Question: I have this KendoUI grid for which I would like to add a click event to its header row, and get the text value of the clicked cell:
'''
@(Html.Kendo()
.Grid<Timeshet.Web.Models.UserWeekModel>()
.Name("grid")
.Sortable(sortable => sortable.AllowUnsort(false))
.Columns(columns =>
{
columns.Bound(t => t.Name);//.ClientTemplate("#=Name#" + " " + "<div class='jobDescriptionInfo-img' onclick='showDescription()' title='Job Description' >&nbsp;</div>");
columns.Bound(t => t.JobDescription).Visible(false);
columns.Bound(t => t.LastFri).ClientTemplate("#=LastFri#").HtmlAttributes(new { @class = "last-week" }).Hidden().Sortable(false);
columns.Bound(t => t.Monday).ClientTemplate("#if (Monday.HasNotes) {#" + "#=Monday.Name#" + " " + "<div class='project-note-img' title='Project Notes' >&nbsp;</div>" + "#}else{#" + "#=Monday.Name#" + "#}#").Sortable(false).HtmlAttributes(new { @Class = "#=Monday.Style#" });
columns.Bound(t => t.Tuesday).ClientTemplate("#if (Tuesday.HasNotes) {#" + "#=Tuesday.Name#" + " " + "<div class='project-note-img' title='Project Notes' >&nbsp;</div>" + "#}else{#" + "#=Tuesday.Name#" + "#}#").Sortable(false).HtmlAttributes(new { @Class = "#=Tuesday.Style#" });
columns.Bound(t => t.Wednesday).ClientTemplate("#if (Wednesday.HasNotes) {#" + "#=Wednesday.Name#" + " " + "<div class='project-note-img' title='Project Notes' >&nbsp;</div>" + "#}else{#" + "#=Wednesday.Name#" + "#}#").Sortable(false).HtmlAttributes(new { @Class = "#=Wednesday.Style#" });
columns.Bound(t => t.Thursday).ClientTemplate("#if (Thursday.HasNotes) {#" + "#=Thursday.Name#" + " " + "<div class='project-note-img' title='Project Notes' >&nbsp;</div>" + "#}else{#" + "#=Thursday.Name#" + "#}#").Sortable(false).HtmlAttributes(new { @Class = "#=Thursday.Style#" });
columns.Bound(t => t.Friday).ClientTemplate("#if (Friday.HasNotes) {#" + "#=Friday.Name#" + " " + "<div class='project-note-img' title='Project Notes' >&nbsp;</div>" + "#}else{#" + "#=Friday.Name#" + "#}#").Sortable(false).HtmlAttributes(new { @Class = "#=Friday.Style#" });
columns.Bound(t => t.Saturday).ClientTemplate("#if (Saturday.HasNotes) {#" + "#=Saturday.Name#" + " " + "<div class='project-note-img' title='Project Notes' >&nbsp;</div>" + "#}else{#" + "#=Saturday.Name#" + "#}#").Sortable(false).HtmlAttributes(new { @Class = "#=Saturday.Style#" });
columns.Bound(t => t.Sunday).ClientTemplate("#if (Sunday.HasNotes) {#" + "#=Sunday.Name#" + " " + "<div class='project-note-img' title='Project Notes' >&nbsp;</div>" + "#}else{#" + "#=Sunday.Name#" + "#}#").Sortable(false).HtmlAttributes(new { @Class = "#=Sunday.Style#" });
columns.Command(command => command.Custom("Job Description").Click("showDescription"));
})
.Selectable(s => s.Enabled(true).Mode(GridSelectionMode.Single).Type(GridSelectionType.Cell))
.DataSource(source => source.Ajax()
.Batch(true)
.Model(model => model.Id("UserId"))
.Read(read => read.Action("GetData", "Home").Data("additionalData"))
.Update(update => update.Action("UpdateData", "Home").Data("additionalData")
).Events(events => events.RequestEnd("onRequestEnd"))
))
'''
I have tried to do the following on document.ready but it doesn't seem to be working:
'''
var titles = $("#grid thead tr th");
for (var i = 0, len = titles.length; i < len; i++)
{
titles[i].addEventListener("click", function() {
alert(this.innerHTML);
}, false);
}
'''
I also found this solution which is exactly what I want to do but I couldn't really refactor it for my own use as I don't quit know it all: <URL>
I wonder how to fire a click event on the grid's header.
This is how the above grid is rendering in the browser as HTML:

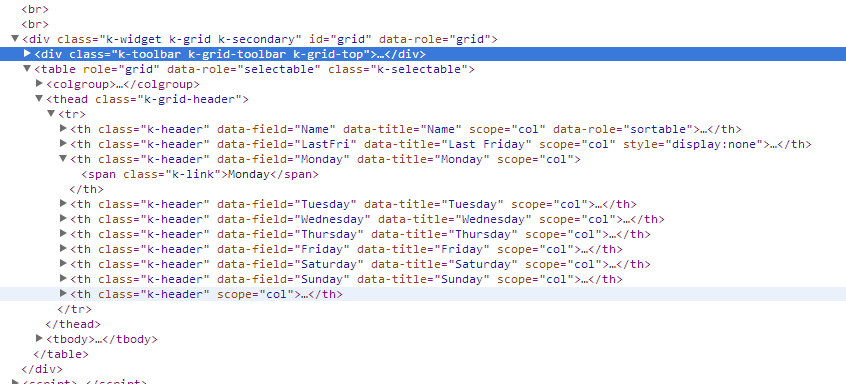
Answer: Try this jquery Code:
'''
$(document).on("click", "th[role='columnheader']", function () {
alert($(this).text());
});
'''